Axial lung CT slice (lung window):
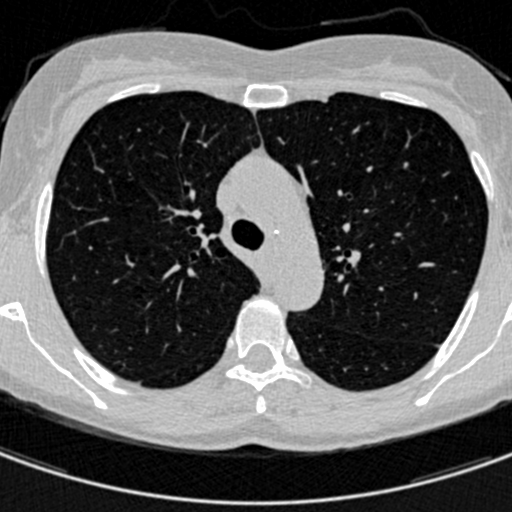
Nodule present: no